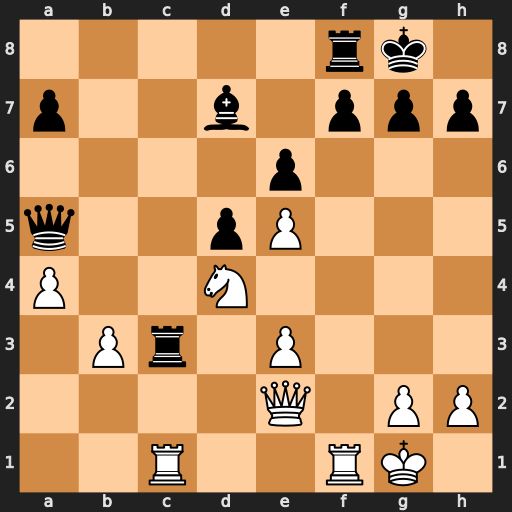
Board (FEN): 5rk1/p2b1ppp/4p3/q2pP3/P2N4/1Pr1P3/4Q1PP/2R2RK1
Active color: w
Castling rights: -
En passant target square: -
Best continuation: Qd2 Rfc8 Ne2 R3c5 b4 Rxc1 bxa5